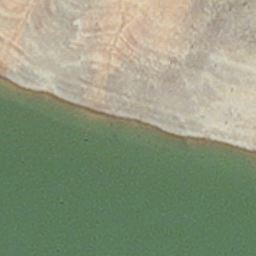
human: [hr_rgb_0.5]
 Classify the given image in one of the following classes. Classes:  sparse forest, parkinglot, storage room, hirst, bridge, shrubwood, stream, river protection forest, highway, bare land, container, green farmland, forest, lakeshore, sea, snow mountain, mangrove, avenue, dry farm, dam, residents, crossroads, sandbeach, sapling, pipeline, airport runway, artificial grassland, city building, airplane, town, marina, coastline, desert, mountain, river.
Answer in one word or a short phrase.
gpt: hirst